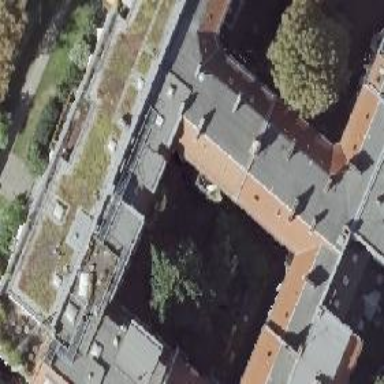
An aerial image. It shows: Residential building with unique double saltbox roof shape.